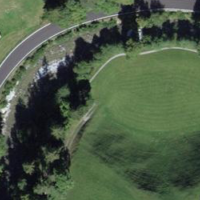
EUNIS habitat code: 24
Species observed at this site:
Hyles gallii
Campanula glomerata